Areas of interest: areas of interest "Sinopec Jiangxi Nanchang Donghu Erqi Road Gas Station (Erqi North Road)"
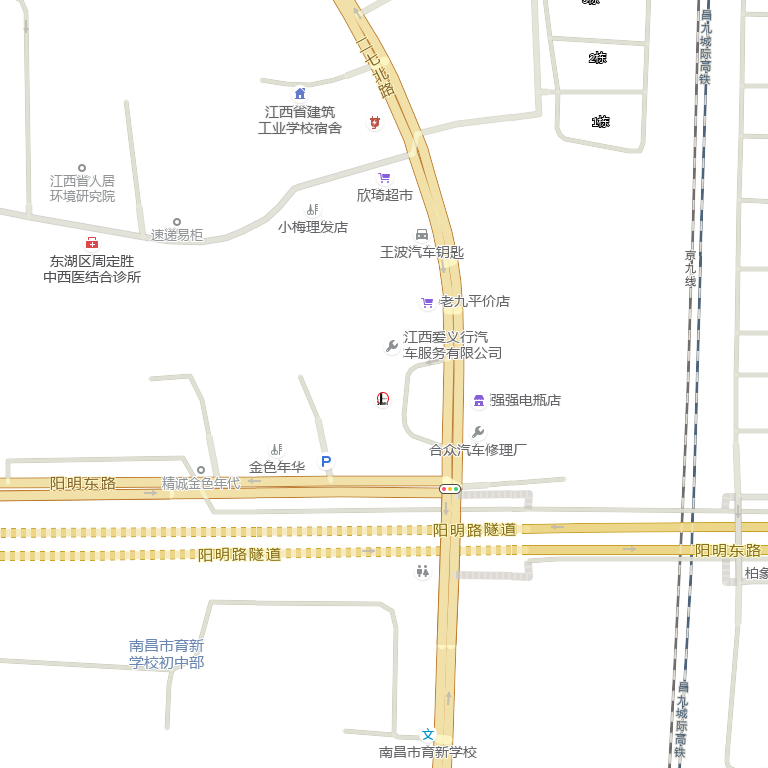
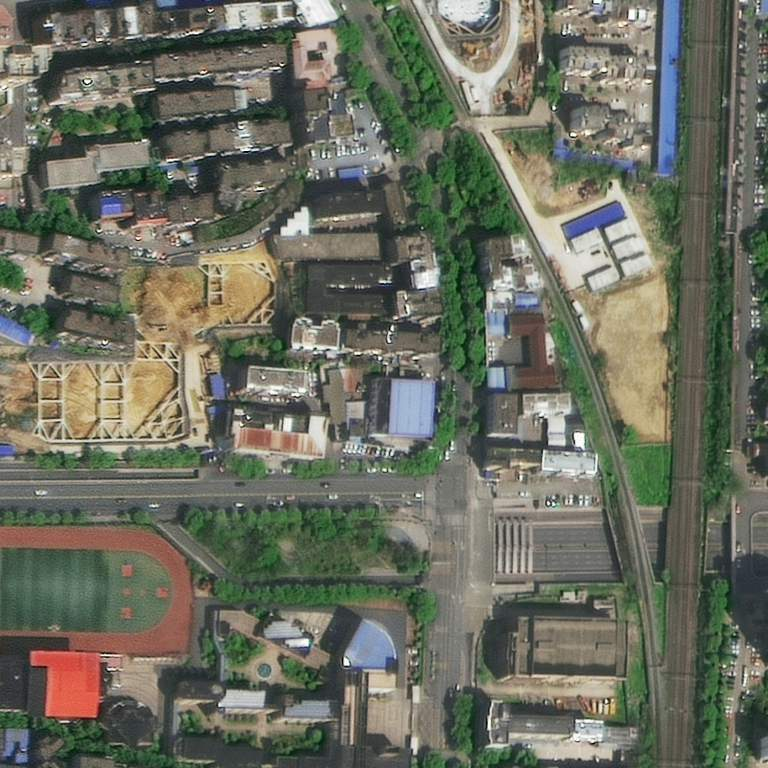